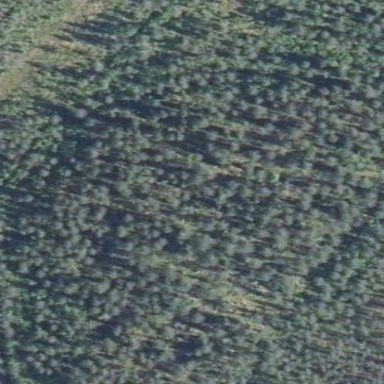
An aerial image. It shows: Woodland consisting mainly of needle-leaved trees.